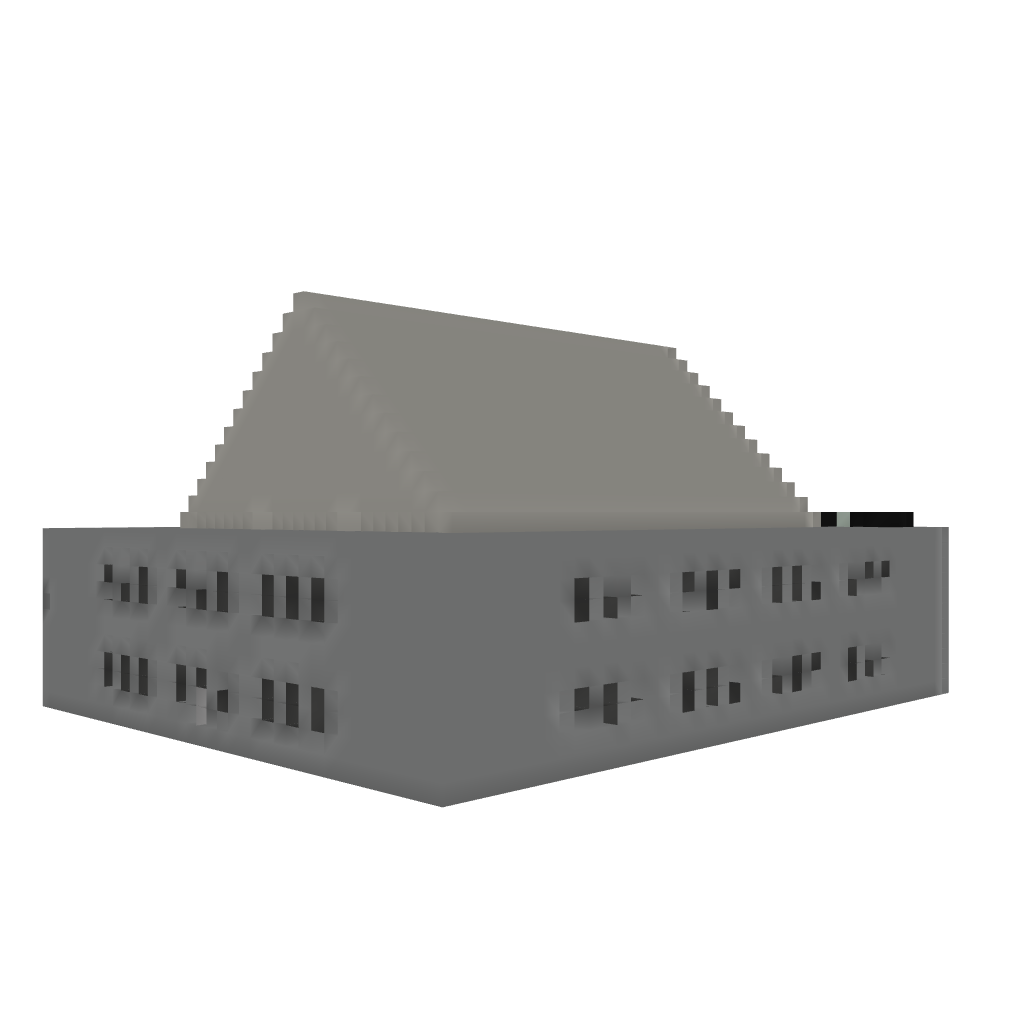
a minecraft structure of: The best jail